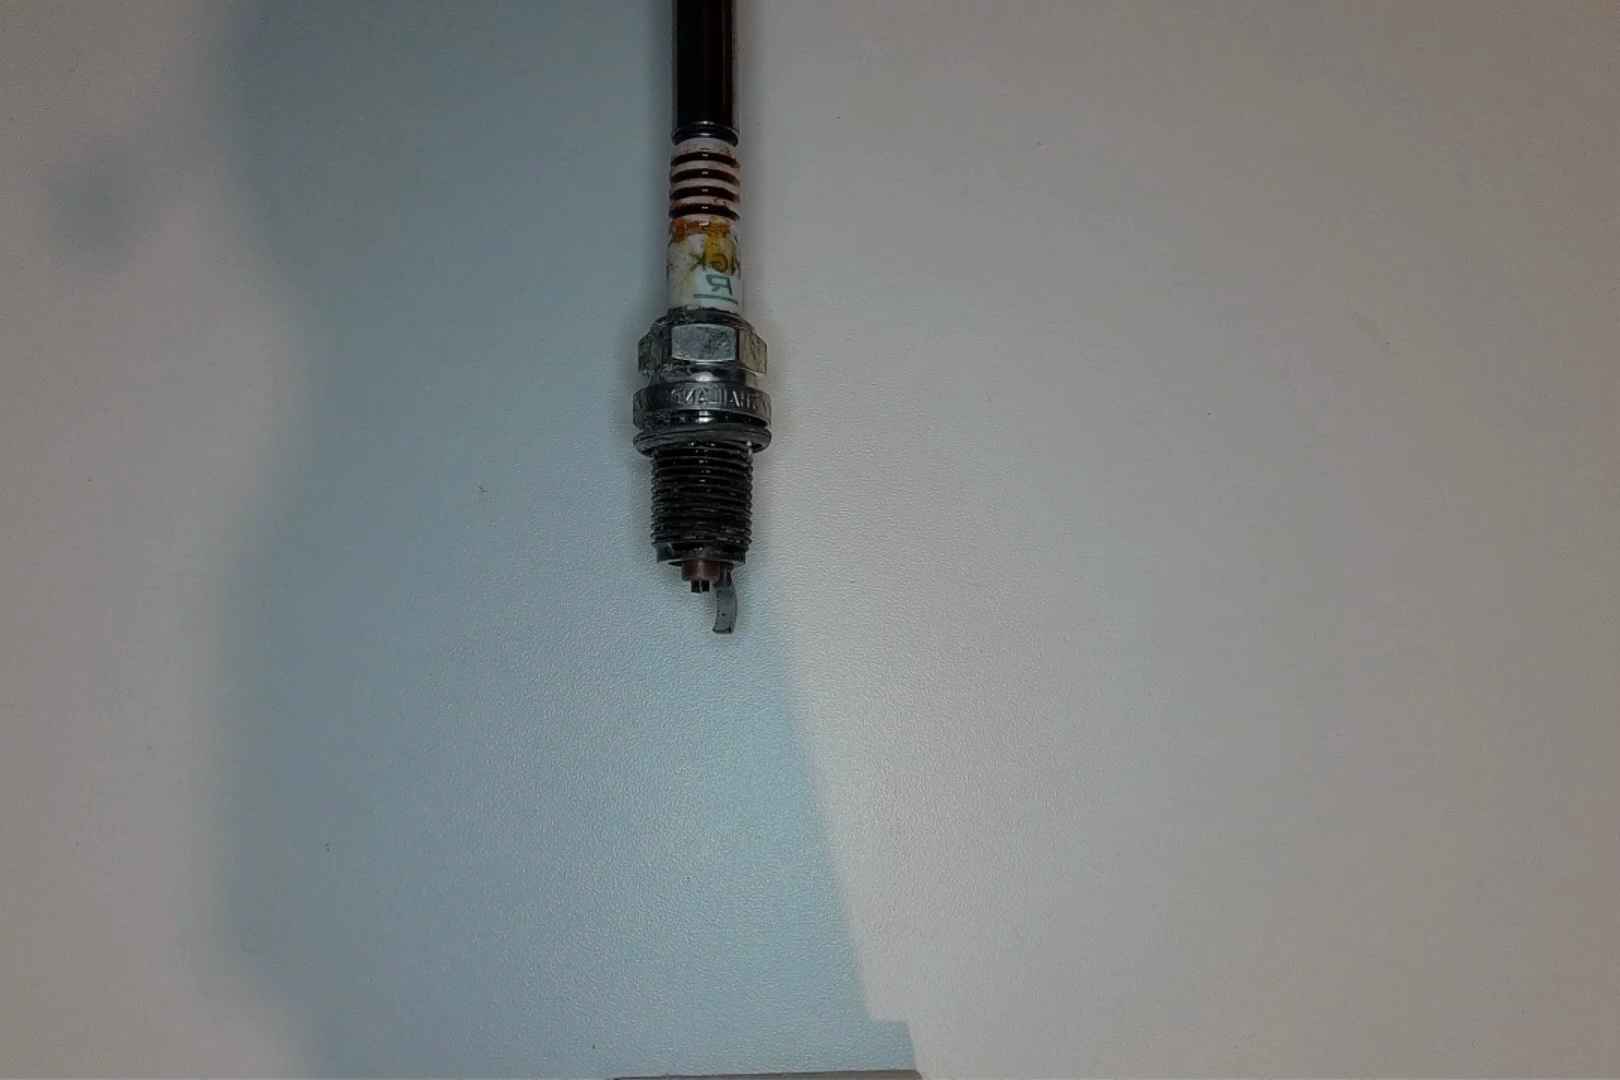
Label: anomaly